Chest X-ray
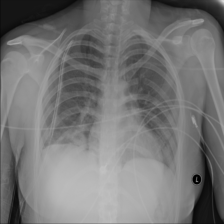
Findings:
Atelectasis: positive
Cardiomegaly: negative
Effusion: positive
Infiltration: negative
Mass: negative
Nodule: negative
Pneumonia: negative
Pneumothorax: negative
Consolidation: positive
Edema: negative
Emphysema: negative
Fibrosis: negative
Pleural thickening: negative
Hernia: negative